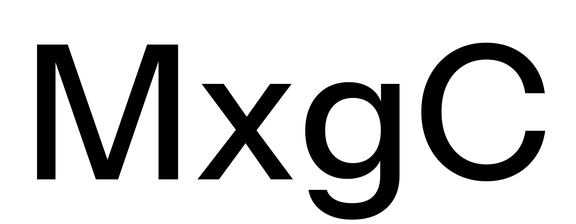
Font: InstrumentSans_Medium